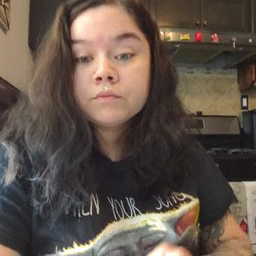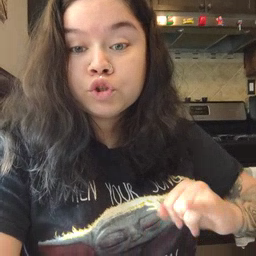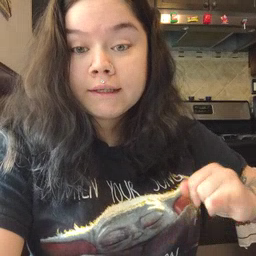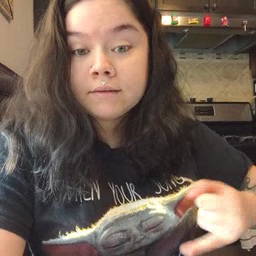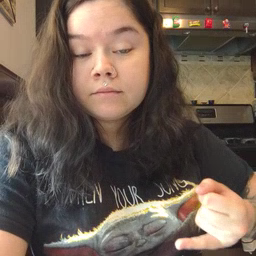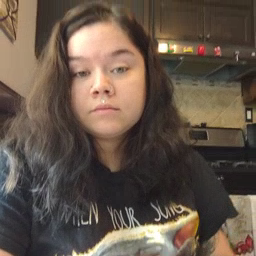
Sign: jeans